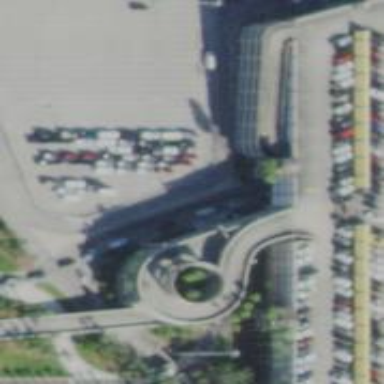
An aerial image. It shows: Car rental service.